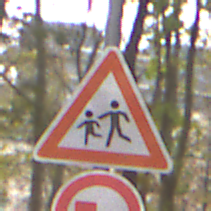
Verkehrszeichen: KinderRechts
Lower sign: UeberholverbotKraftfahrzeuge
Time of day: Midday
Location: Outdoor (Nature)
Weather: Overcast
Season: NotSpecified
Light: Natural